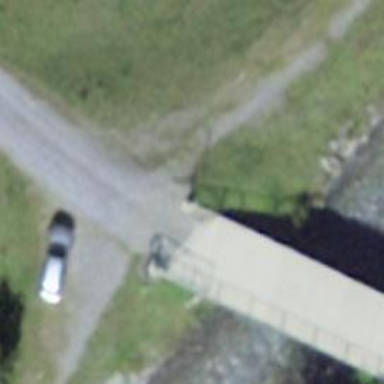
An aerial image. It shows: Gate.